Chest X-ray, PA view. Patient: 70 years old, sex M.
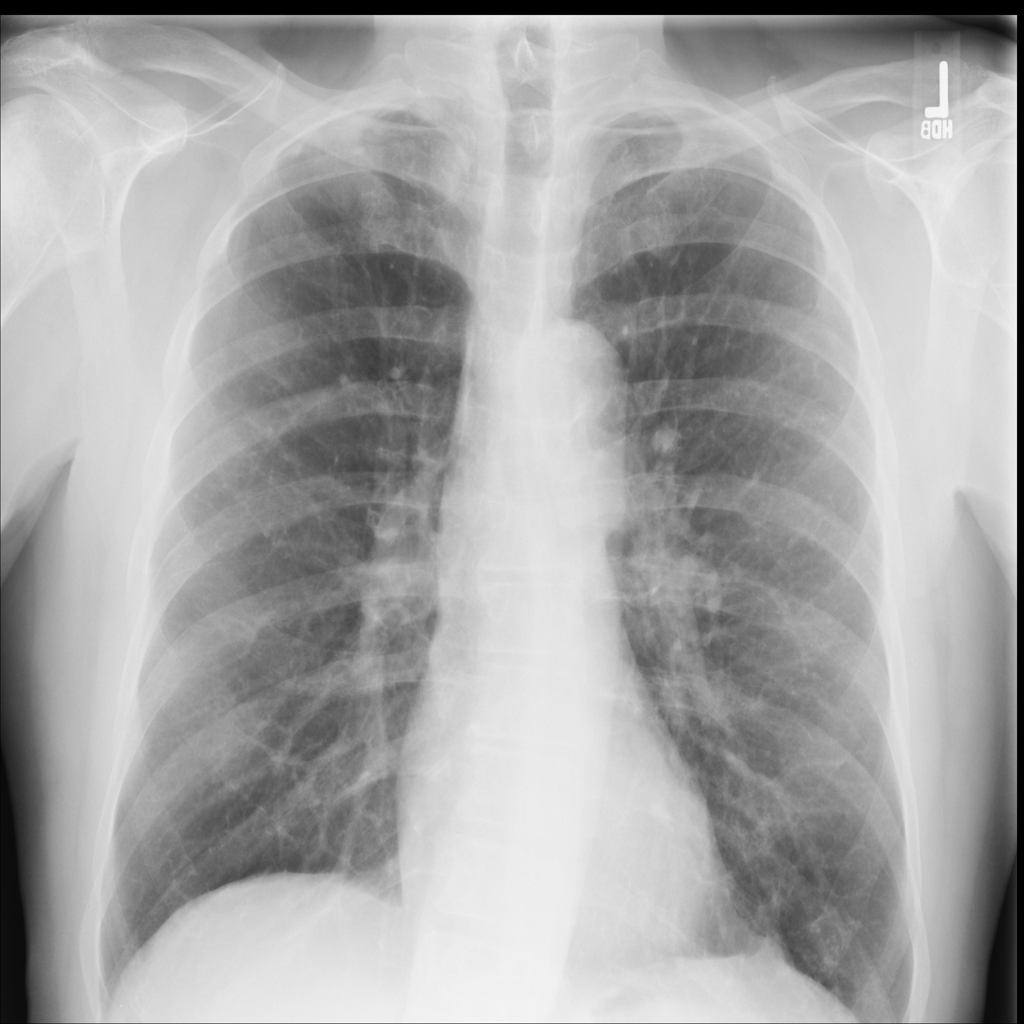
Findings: Emphysema